Interaction volume radius: 5 \u00c5
Interaction volume height: 15 \u00c5
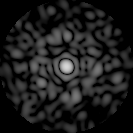
Disorder parameter: 0.8896